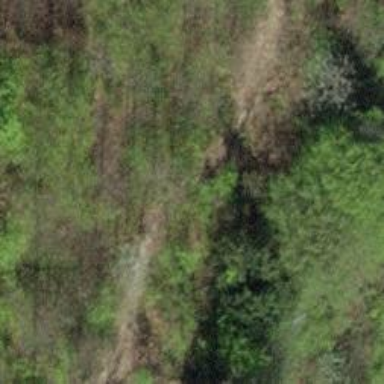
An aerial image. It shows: Path on the ground with track type of grade 3.